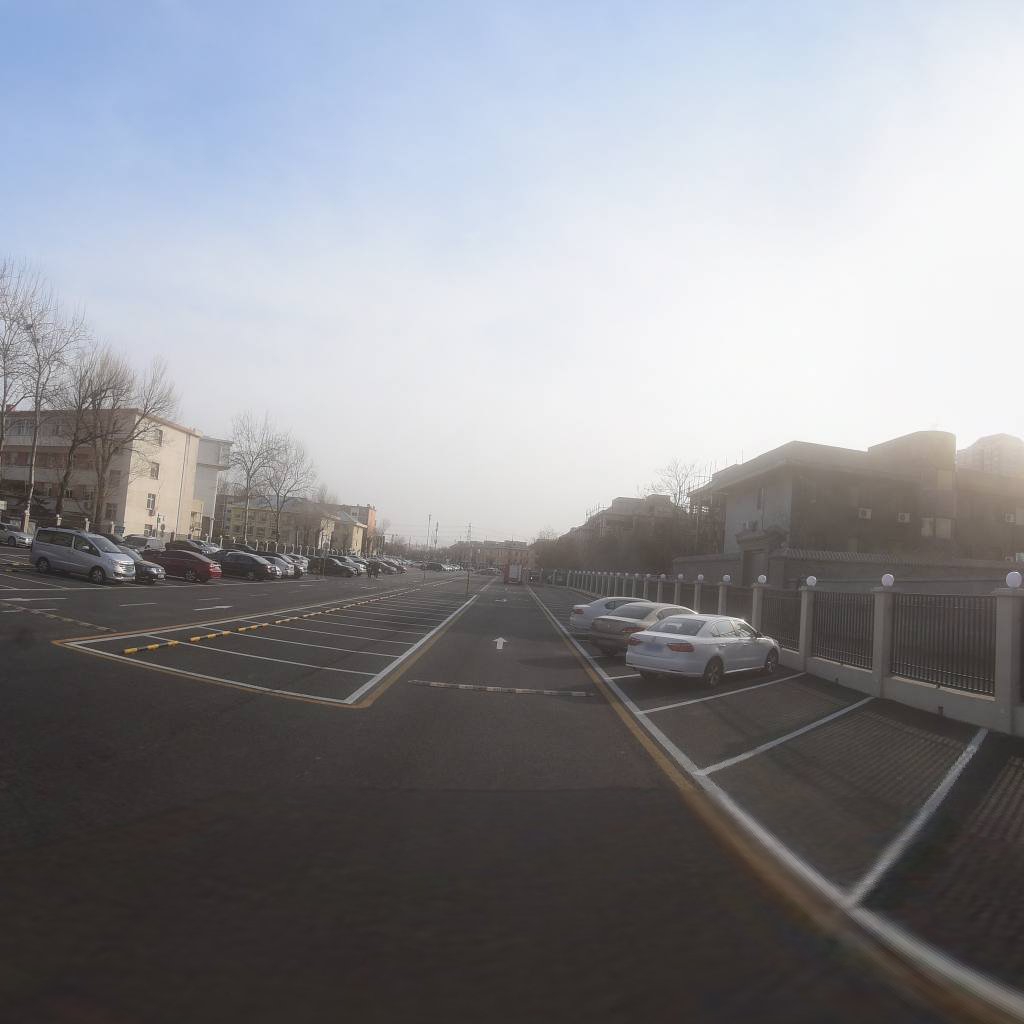
Region: Chaoyang
Road damage annotations: longitudinal crack